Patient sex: M
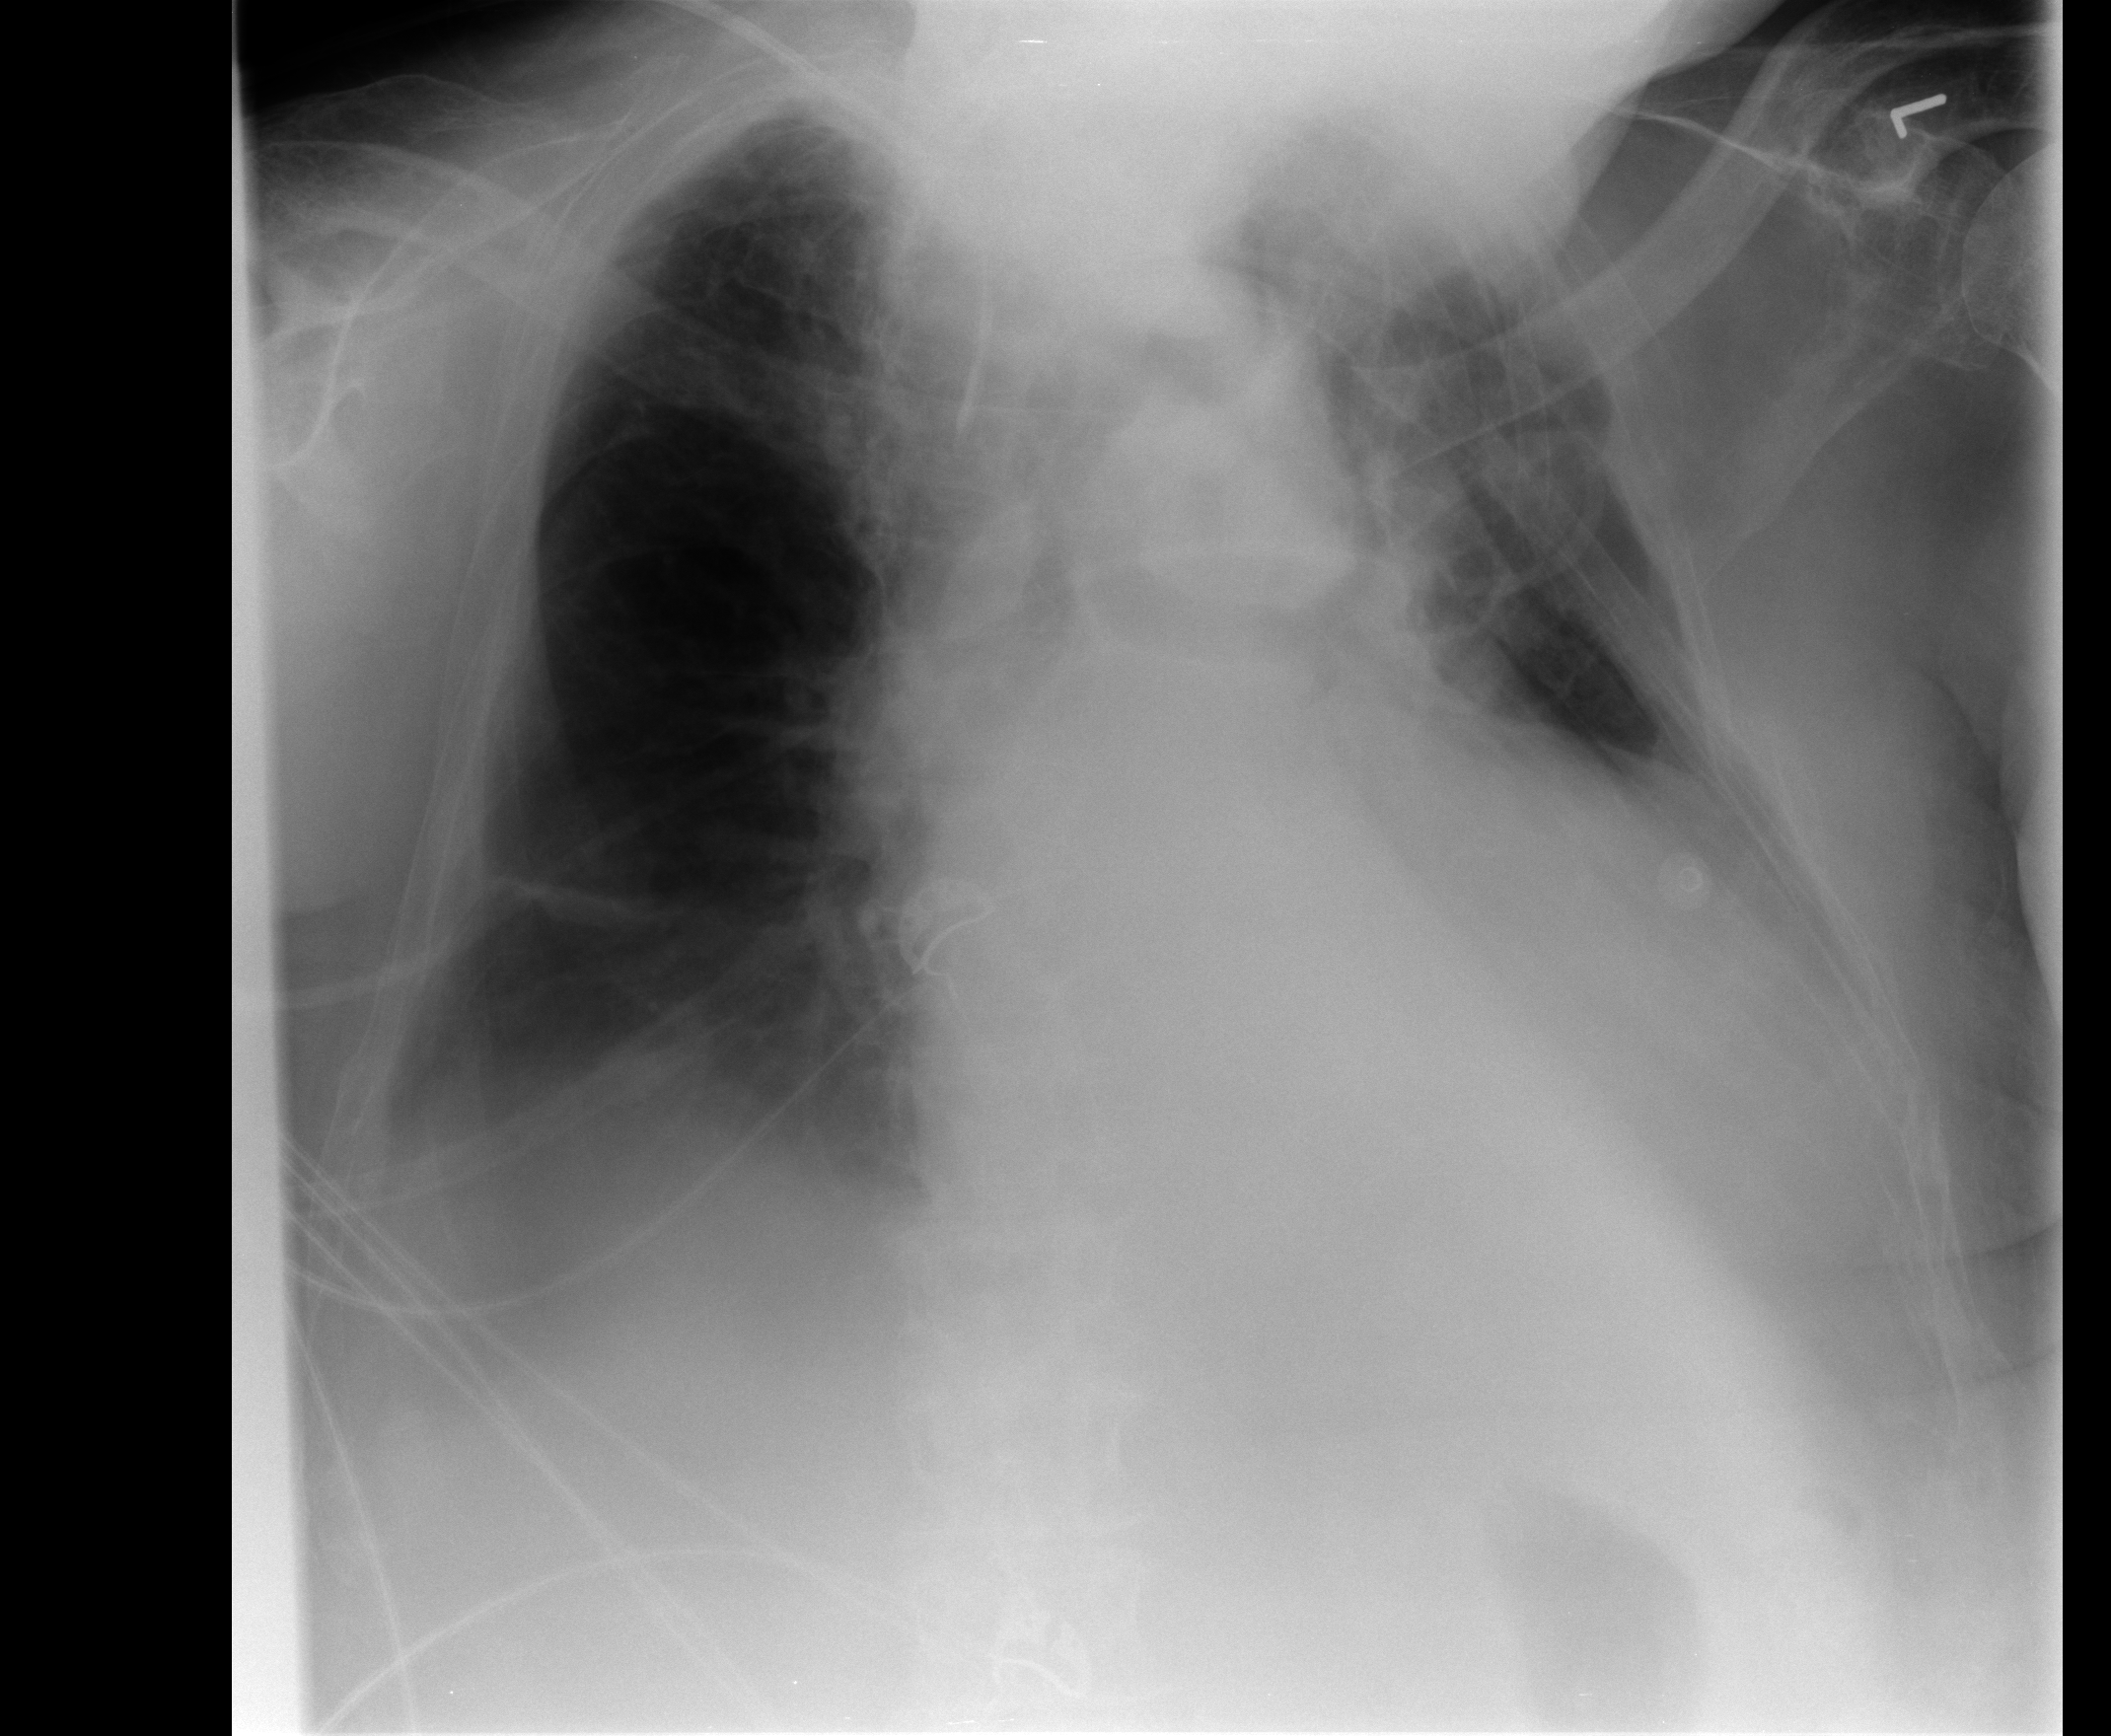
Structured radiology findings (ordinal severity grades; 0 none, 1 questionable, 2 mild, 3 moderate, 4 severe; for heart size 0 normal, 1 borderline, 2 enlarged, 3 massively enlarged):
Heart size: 2
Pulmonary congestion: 0
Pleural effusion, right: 2
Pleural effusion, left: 2
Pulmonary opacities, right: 0
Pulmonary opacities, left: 0
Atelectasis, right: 2
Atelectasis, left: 2